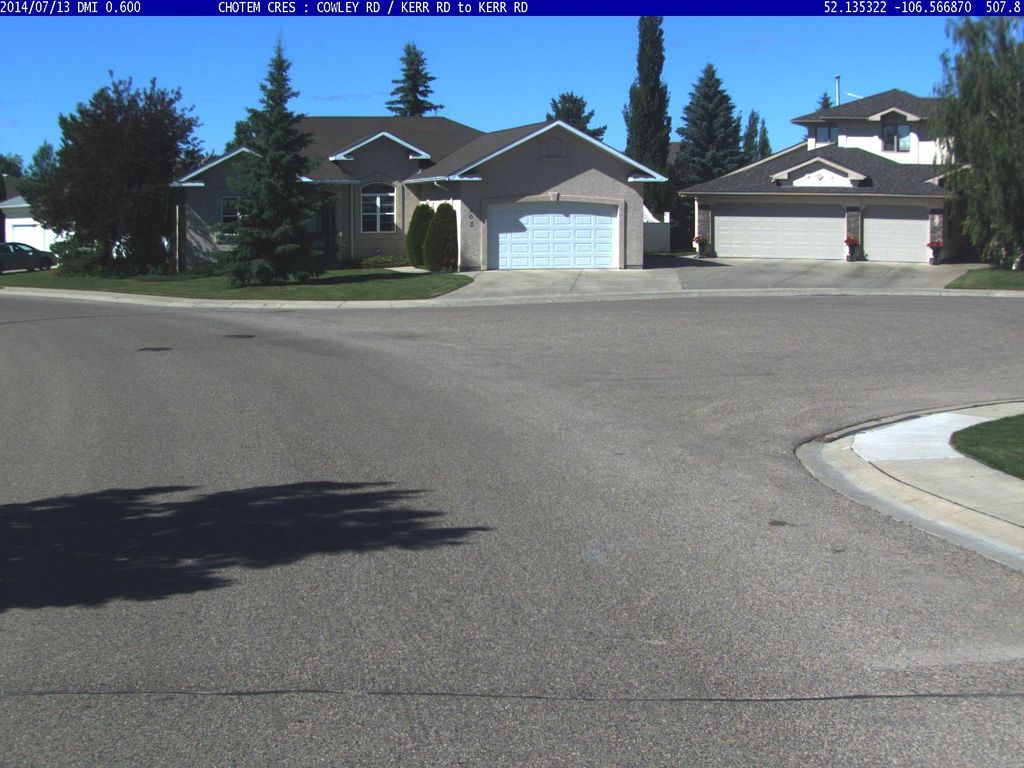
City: saskatoon